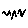
Label: zigzag